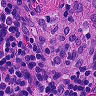
Metastatic tissue present: no